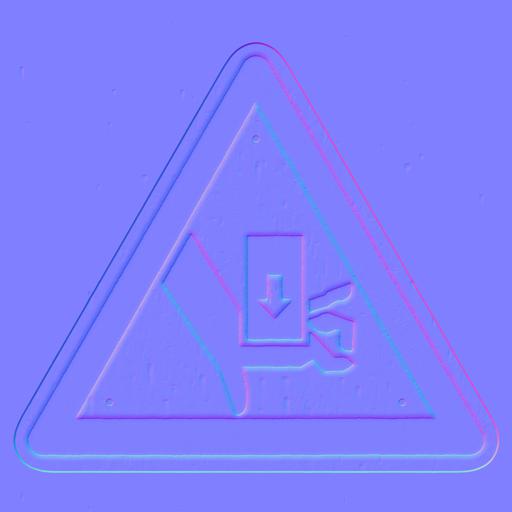
black danger entrapment sign warning yellow